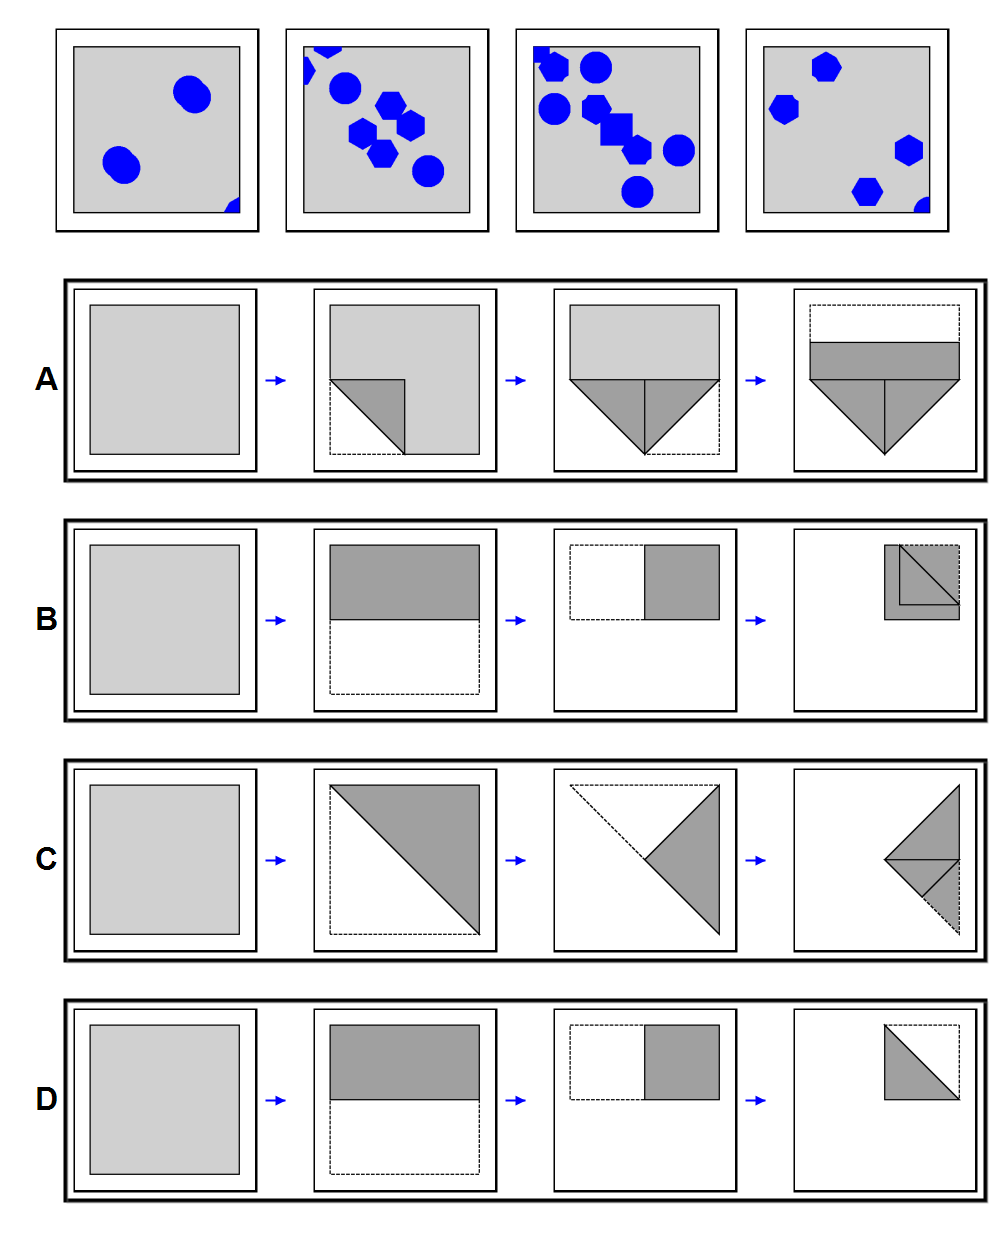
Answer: C